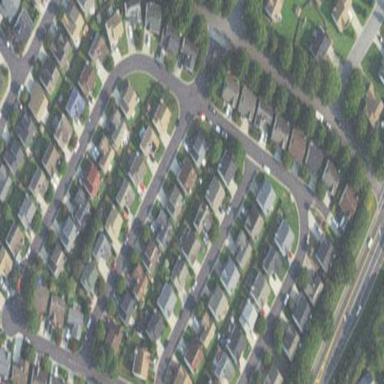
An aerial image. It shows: Residential road.